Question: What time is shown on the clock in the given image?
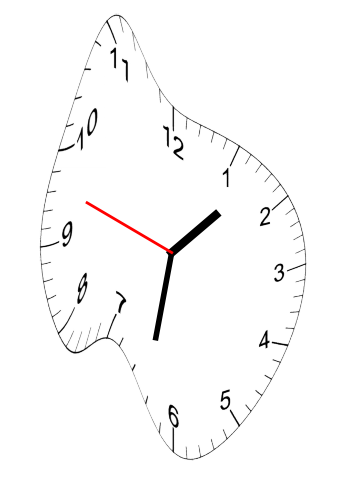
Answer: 01:31:48